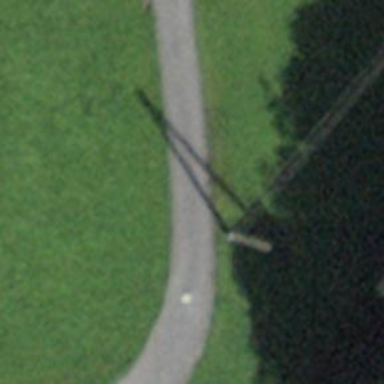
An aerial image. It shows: Minor power line.